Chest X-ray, PA view. Patient: 63 years old, sex F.
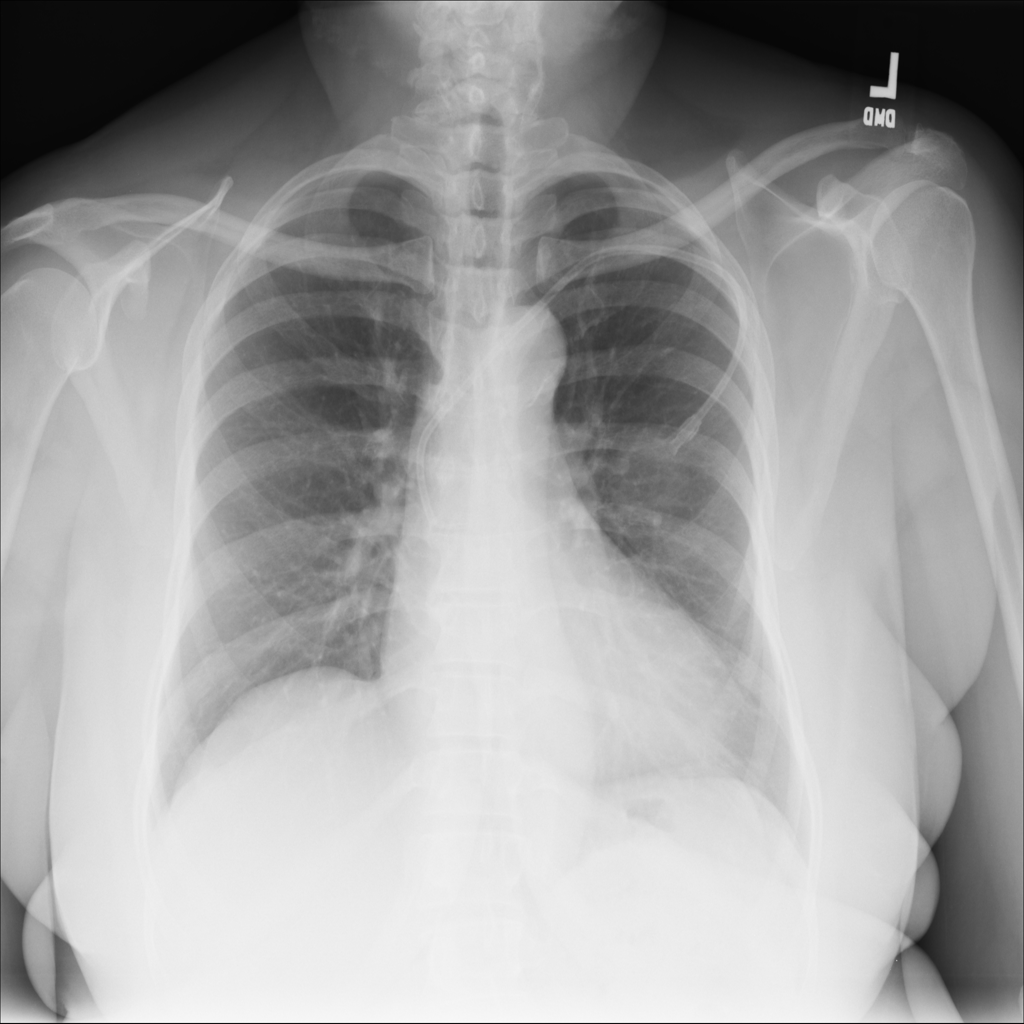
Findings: No Finding